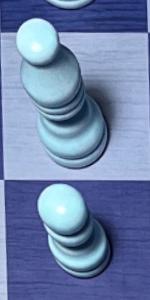
Label: Pawn_White